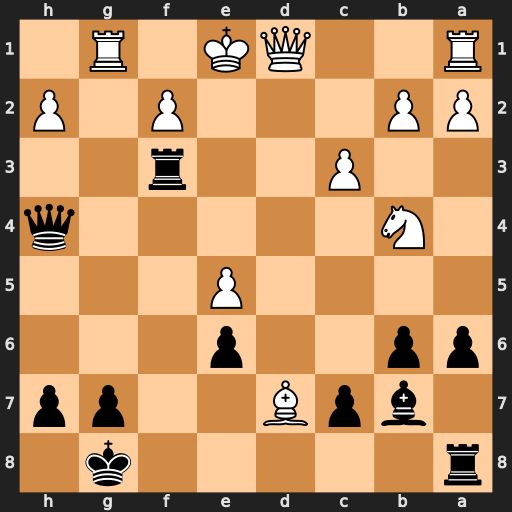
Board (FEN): r5k1/1bpB2pp/pp2p3/4P3/1N5q/2P2r2/PP3P1P/R2QK1R1
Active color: b
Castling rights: Q
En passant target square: -
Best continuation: Qxf2#